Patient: sex M, age 76
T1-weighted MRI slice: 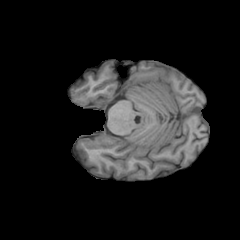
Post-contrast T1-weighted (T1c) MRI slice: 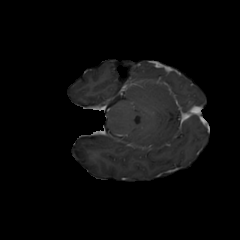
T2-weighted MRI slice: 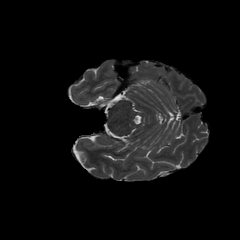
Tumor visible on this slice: no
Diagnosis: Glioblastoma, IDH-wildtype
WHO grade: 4